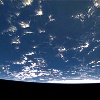
Label: water